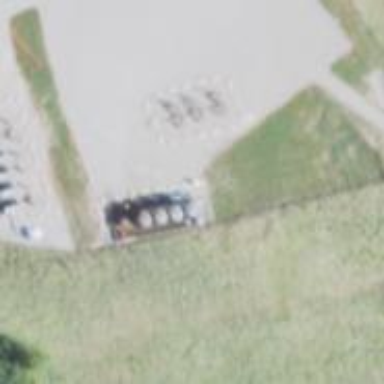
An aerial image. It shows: Storage tank that is man-made.